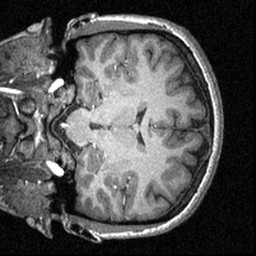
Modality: T1w
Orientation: coronal
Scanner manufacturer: siemens
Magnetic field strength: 3 T
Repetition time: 1.57 s
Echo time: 0.00304 s